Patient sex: M
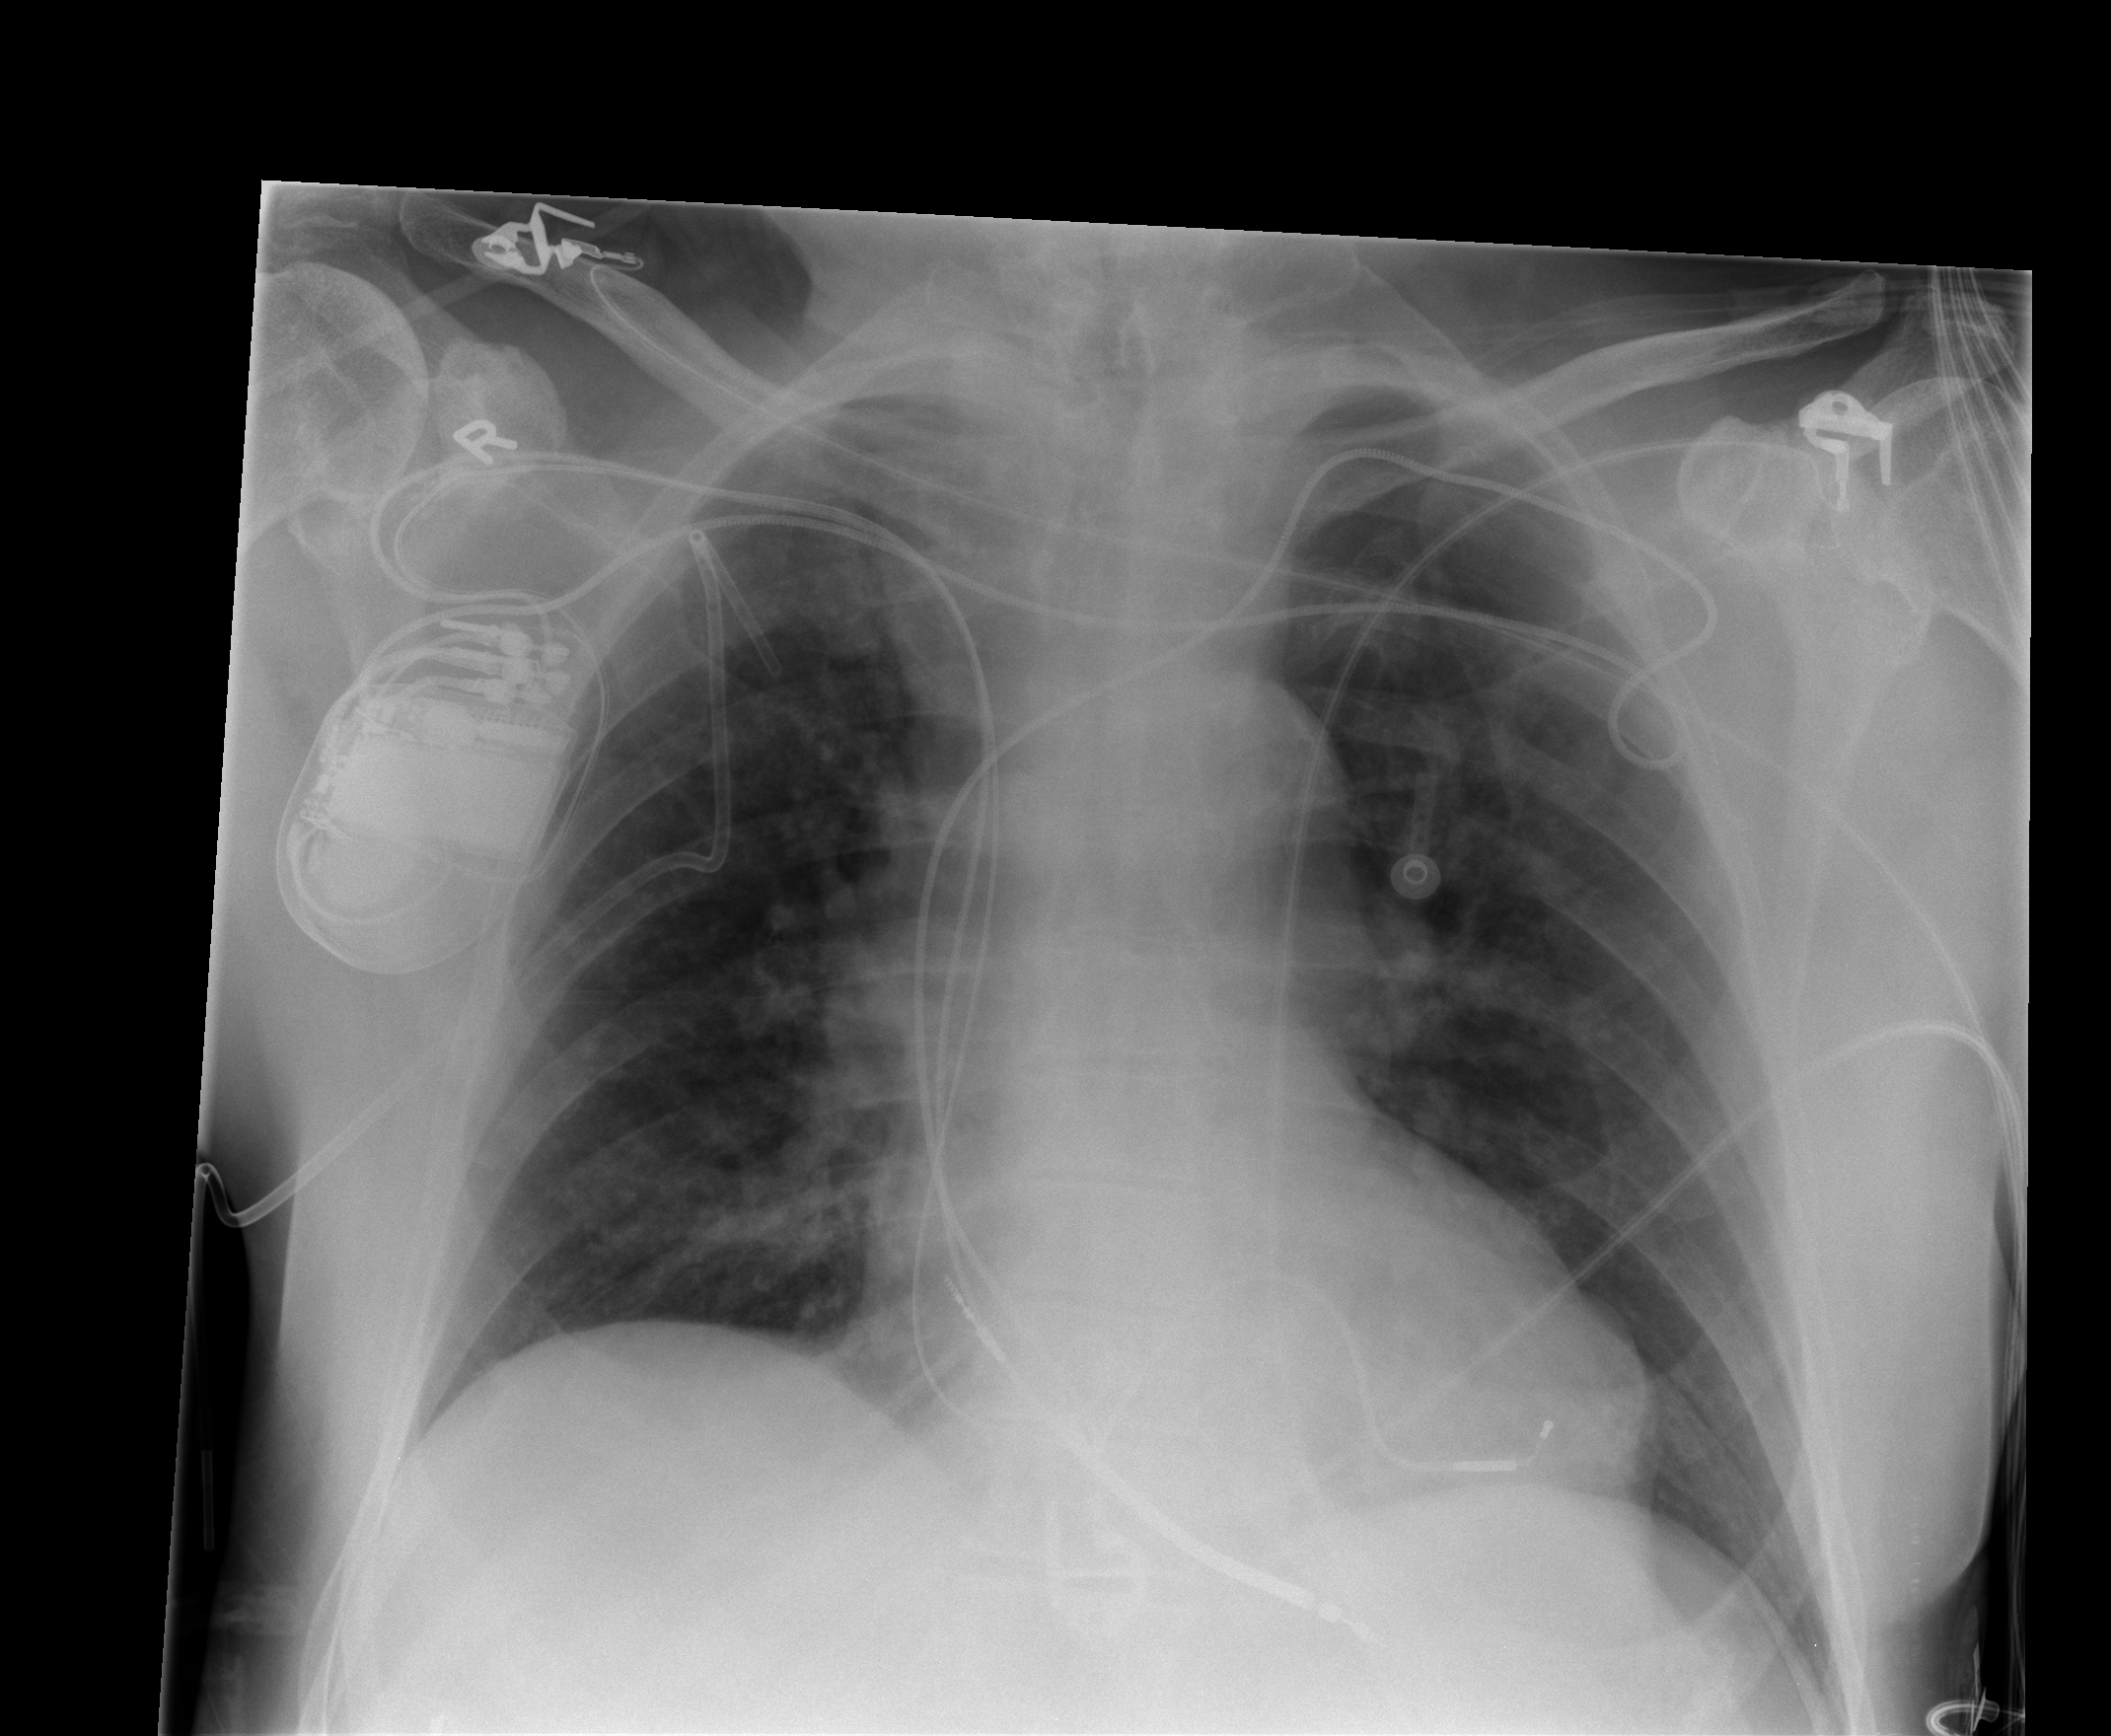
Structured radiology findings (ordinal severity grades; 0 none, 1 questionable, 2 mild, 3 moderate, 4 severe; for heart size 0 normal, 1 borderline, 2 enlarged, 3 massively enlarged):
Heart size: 1
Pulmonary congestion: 0
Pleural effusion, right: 0
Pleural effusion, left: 0
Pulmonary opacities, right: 0
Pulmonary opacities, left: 0
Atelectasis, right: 2
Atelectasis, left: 0